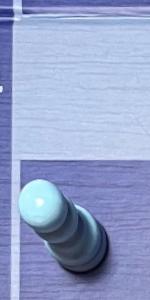
Label: Pawn_White